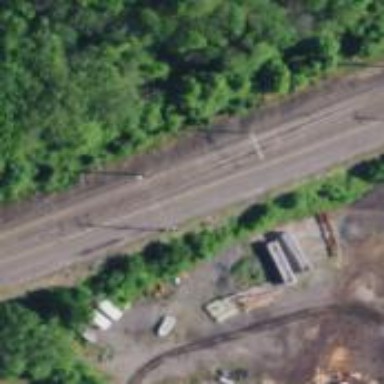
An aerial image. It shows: Railway track with contact lines for electrification.